Question: For some reason, my UITableViewCell is showing a mixture of fonts. Here's a screenshot that demonstrates what I mean:

Note the last number in each row is the wrong font. Based on my testing, it's somewhat random which character(s) get messed up, so don't let the fact that it's the last characters in this screenshot throw you off.
Here's my code for setting the fonts:
'''
- (void)tableView:(UITableView *)tableView willDisplayCell:(UITableViewCell *)cell forRowAtIndexPath:(NSIndexPath *)indexPath {
UIImageView *iv;
if (UI_USER_INTERFACE_IDIOM() == UIUserInterfaceIdiomPad) {
[[cell textLabel] setFont: [UIFont fontWithName:@"BangBang" size: 36.0]];
[[cell detailTextLabel] setFont: [UIFont fontWithName:@"BangBang" size: 32.0]];
iv = [[UIImageView alloc] initWithImage:[UIImage imageNamed: @"woodTableRow~ipad.png"]];
} else {
[[cell textLabel] setFont: [UIFont fontWithName:@"BangBang" size: 22.0]];
[[cell detailTextLabel] setFont: [UIFont fontWithName:@"BangBang" size: 22.0]];
iv = [[UIImageView alloc] initWithImage:[UIImage imageNamed: @"woodTableRow.png"]];
}
[cell setBackgroundView: iv];
[iv release];
cell.textLabel.textColor = [UIColor blackColor];
[[cell textLabel] setShadowColor: [UIColor whiteColor]];
[[cell textLabel] setShadowOffset: CGSizeMake(0, 1)];
[[cell textLabel] setBackgroundColor: [UIColor clearColor]];
cell.detailTextLabel.textColor = [UIColor blackColor];
[[cell detailTextLabel] setShadowColor: [UIColor whiteColor]];
[[cell detailTextLabel] setShadowOffset: CGSizeMake(0, 1)];
[[cell detailTextLabel] setBackgroundColor: [UIColor clearColor]];
switch (indexPath.row) {
case ScoreRow:
[[cell textLabel] setText: @"Score"];
[[cell detailTextLabel] setText: @"1,234"];
break;
case TimeRow:
[[cell textLabel] setText: @"Time"];
[[cell detailTextLabel] setText: @"0:39"];
break;
default:
[[cell textLabel] setText: @""];
[[cell detailTextLabel] setText: @""];
break;
}
}
'''
This makes no sense to me. Can anyone help?
I should note that I've looked at these two StackOverFlow questions, but neither helped:
<URL>
<URL>
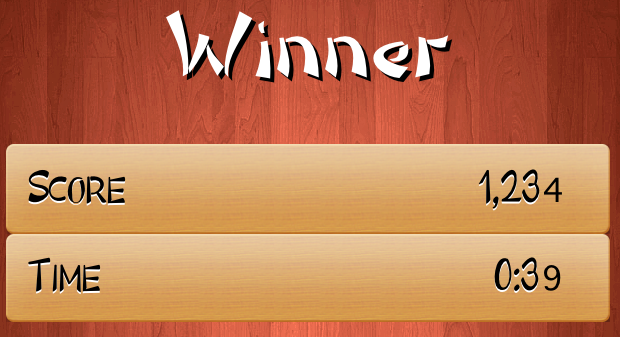
Answer: The code looks good, so I would suspect that it is an incomplete font implementation.